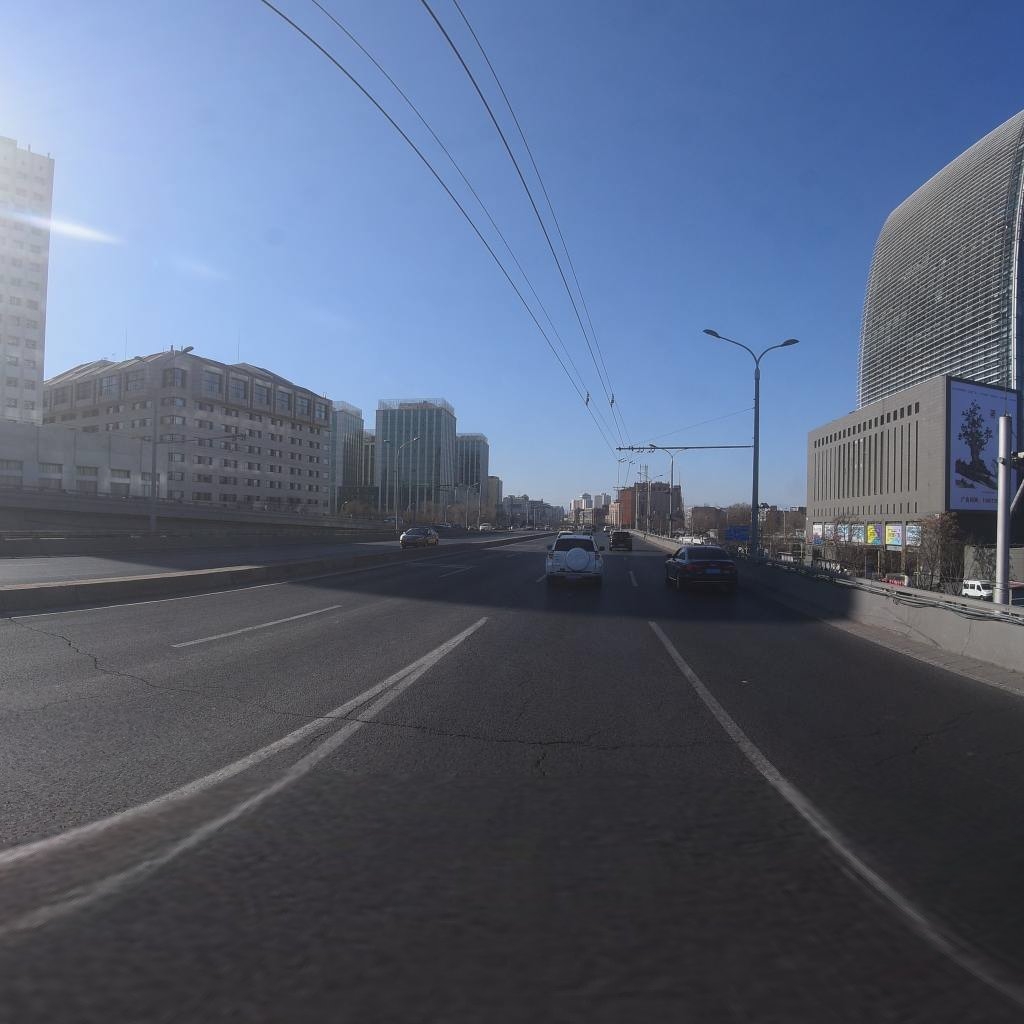
Region: Xicheng
Road damage annotations: transverse crack, transverse crack, longitudinal crack, longitudinal crack, longitudinal crack